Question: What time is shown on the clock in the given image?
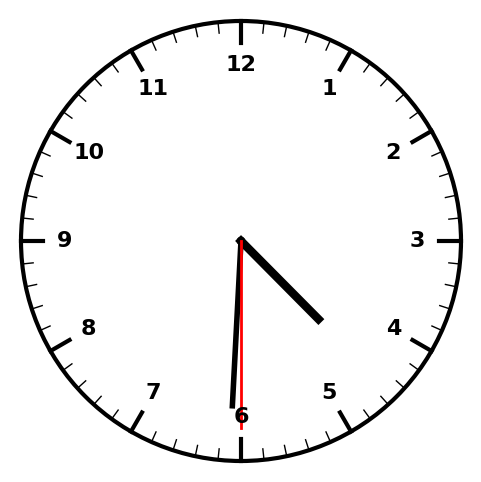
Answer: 04:30:30